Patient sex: M
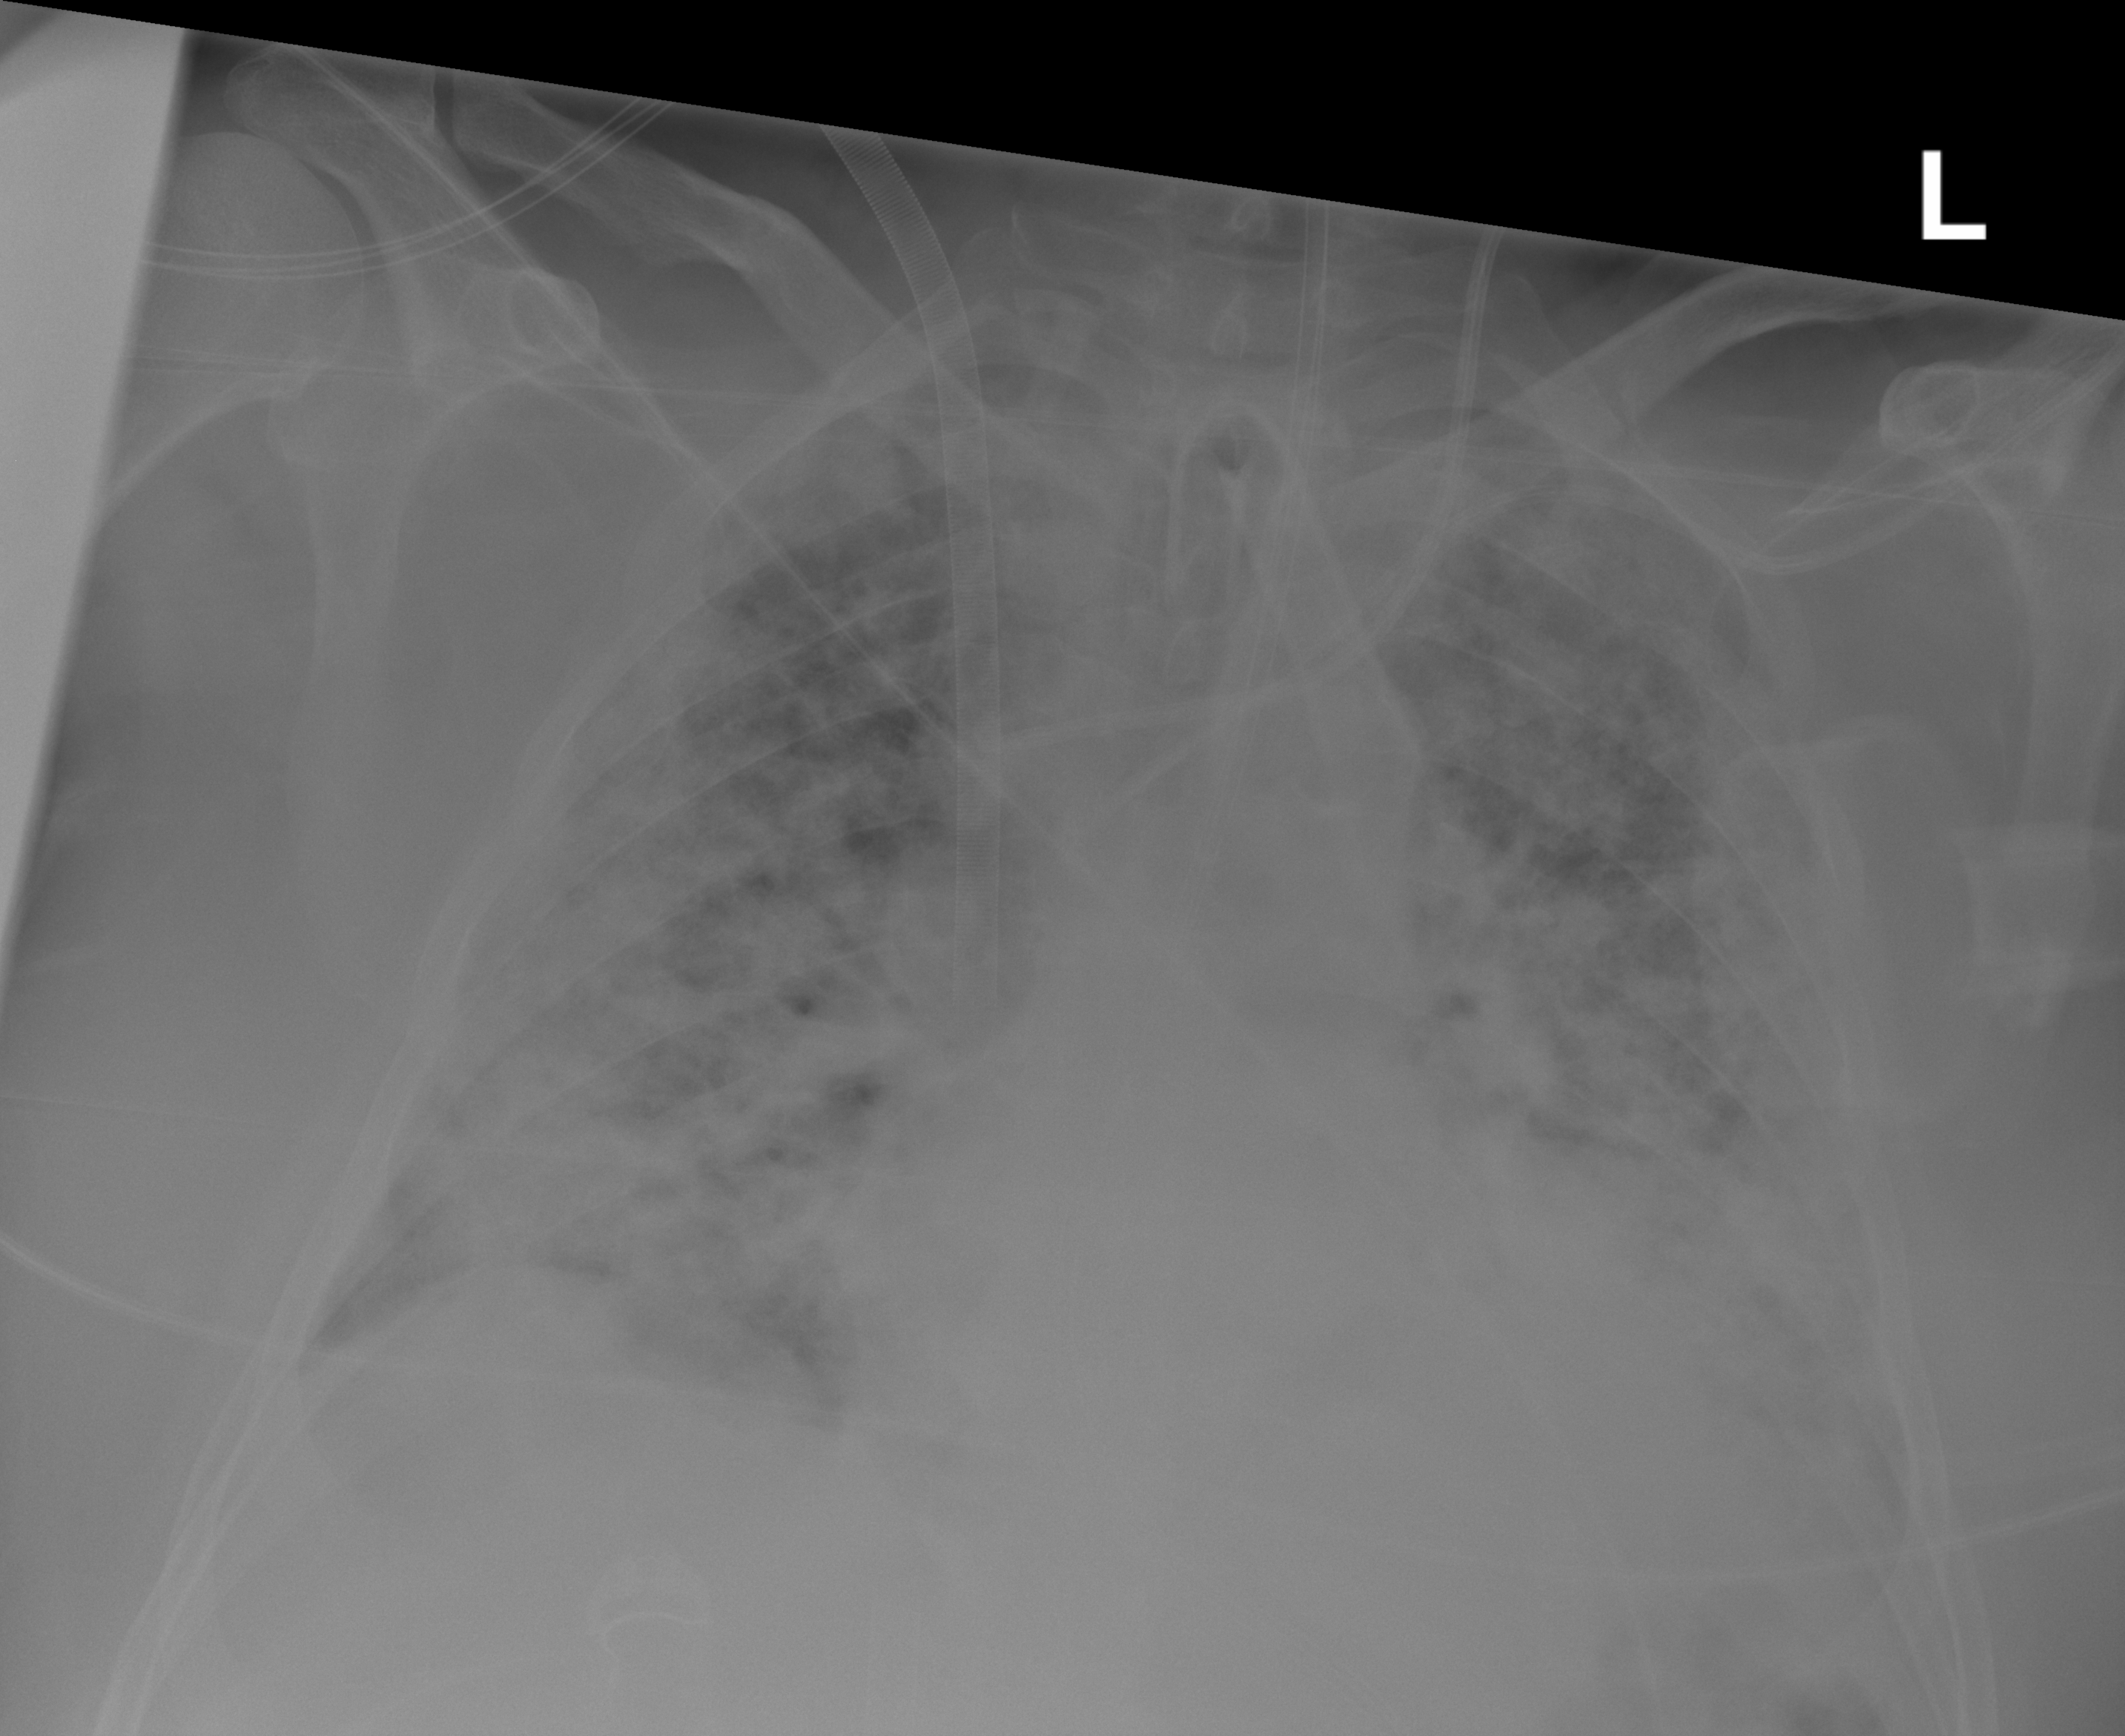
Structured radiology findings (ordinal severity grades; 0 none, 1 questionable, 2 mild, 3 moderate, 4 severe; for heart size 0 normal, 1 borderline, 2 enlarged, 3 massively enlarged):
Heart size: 2
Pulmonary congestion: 1
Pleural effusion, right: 0
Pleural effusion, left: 2
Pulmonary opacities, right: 4
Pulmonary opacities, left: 4
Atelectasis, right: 3
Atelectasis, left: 3